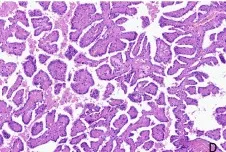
(A-E) Histomorphological features of papillary renal neoplasm with reverse polarity. A few foamy macrophages are observed in the stroma (H&E stain, x100) (D).
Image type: pathology (h&e)